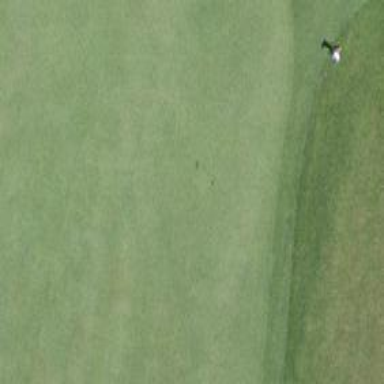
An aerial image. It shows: Golf green.